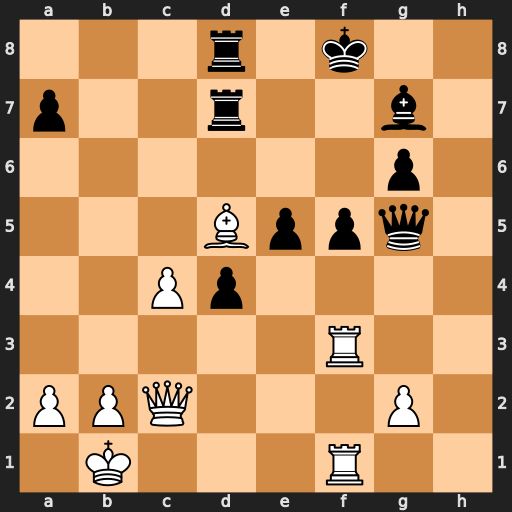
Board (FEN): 3r1k2/p2r2b1/6p1/3Bppq1/2Pp4/5R2/PPQ3P1/1K3R2
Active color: w
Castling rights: -
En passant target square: -
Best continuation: Rxf5+ gxf5 Rxf5+ Qxf5 Qxf5+